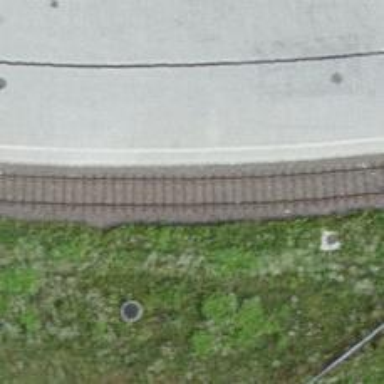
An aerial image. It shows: Rail spur service.